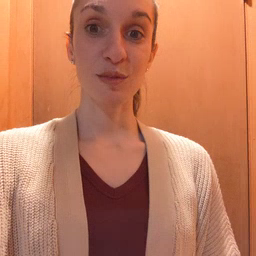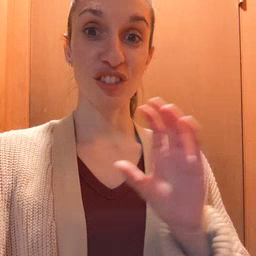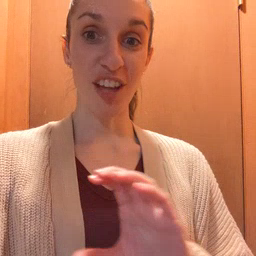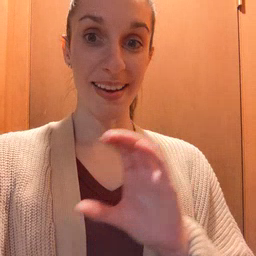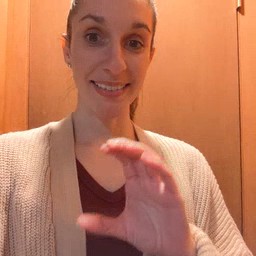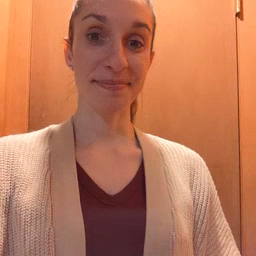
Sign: chocolate